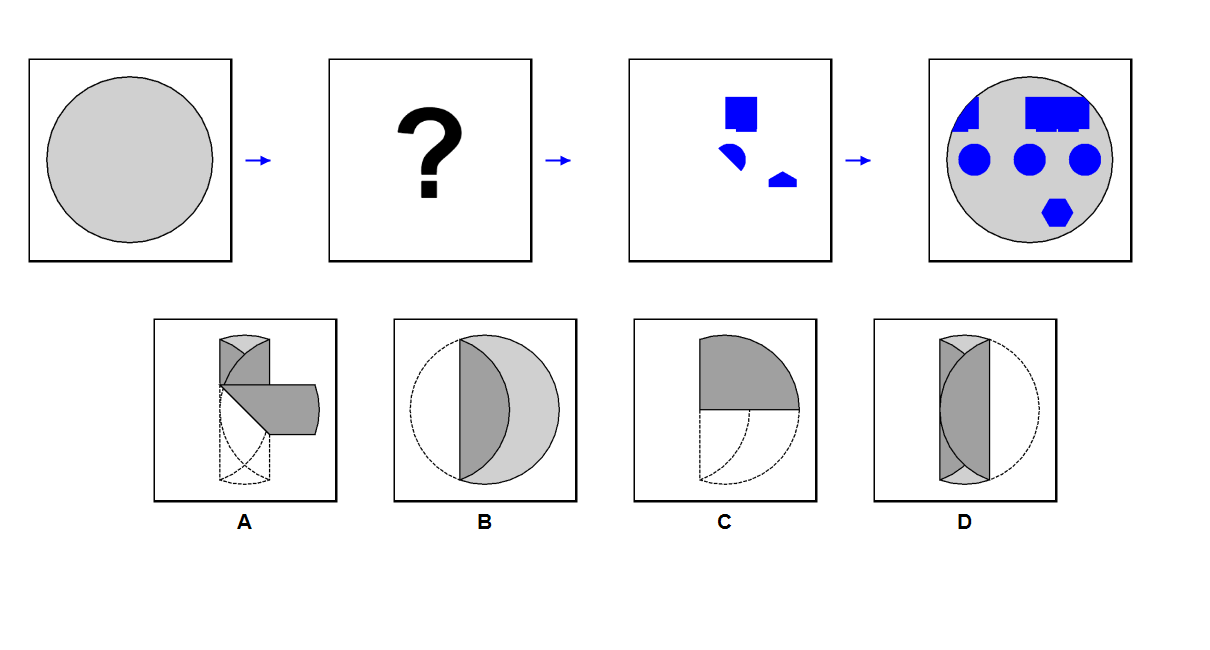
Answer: C